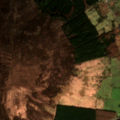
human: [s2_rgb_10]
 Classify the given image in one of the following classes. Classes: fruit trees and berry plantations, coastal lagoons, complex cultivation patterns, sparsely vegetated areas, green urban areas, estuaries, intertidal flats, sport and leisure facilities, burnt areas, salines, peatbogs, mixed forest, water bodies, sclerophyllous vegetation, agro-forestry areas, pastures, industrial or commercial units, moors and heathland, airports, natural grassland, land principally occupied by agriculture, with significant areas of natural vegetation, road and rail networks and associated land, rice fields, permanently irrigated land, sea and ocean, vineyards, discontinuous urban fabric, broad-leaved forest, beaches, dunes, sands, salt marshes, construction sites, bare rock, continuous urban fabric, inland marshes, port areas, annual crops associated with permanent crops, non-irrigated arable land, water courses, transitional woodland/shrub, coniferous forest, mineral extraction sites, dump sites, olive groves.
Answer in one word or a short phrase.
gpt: land principally occupied by agriculture, with significant areas of natural vegetation, coniferous forest, moors and heathland, transitional woodland/shrub